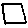
Label: square